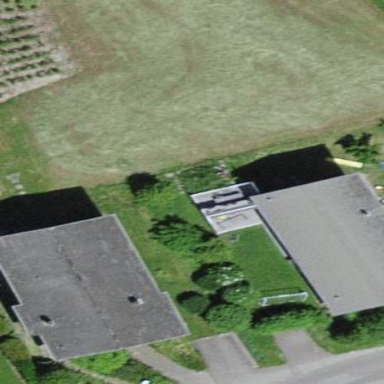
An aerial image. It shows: Simple house.